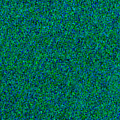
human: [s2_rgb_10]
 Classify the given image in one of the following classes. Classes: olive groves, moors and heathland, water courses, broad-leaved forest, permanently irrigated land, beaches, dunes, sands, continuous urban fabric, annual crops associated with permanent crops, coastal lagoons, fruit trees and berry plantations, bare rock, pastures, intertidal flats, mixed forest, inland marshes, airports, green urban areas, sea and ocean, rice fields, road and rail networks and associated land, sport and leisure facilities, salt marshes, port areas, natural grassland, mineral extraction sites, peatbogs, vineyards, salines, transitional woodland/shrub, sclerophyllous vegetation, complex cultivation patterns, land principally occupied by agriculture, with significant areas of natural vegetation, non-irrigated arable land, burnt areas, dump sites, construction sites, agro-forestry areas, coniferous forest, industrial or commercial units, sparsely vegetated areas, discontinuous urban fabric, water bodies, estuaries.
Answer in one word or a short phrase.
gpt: sea and ocean